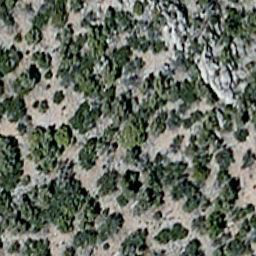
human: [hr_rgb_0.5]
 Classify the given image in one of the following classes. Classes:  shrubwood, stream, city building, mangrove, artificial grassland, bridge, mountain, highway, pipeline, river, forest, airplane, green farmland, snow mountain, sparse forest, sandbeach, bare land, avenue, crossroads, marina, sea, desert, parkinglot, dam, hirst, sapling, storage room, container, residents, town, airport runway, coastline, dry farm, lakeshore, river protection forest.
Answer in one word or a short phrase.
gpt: sparse forest